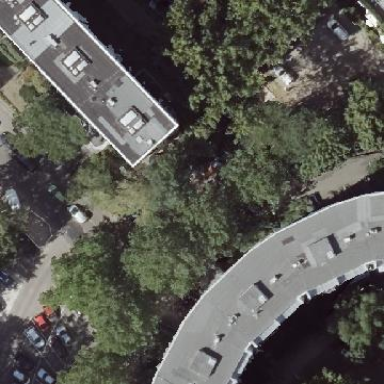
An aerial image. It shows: Street-side parking area with concrete surface.